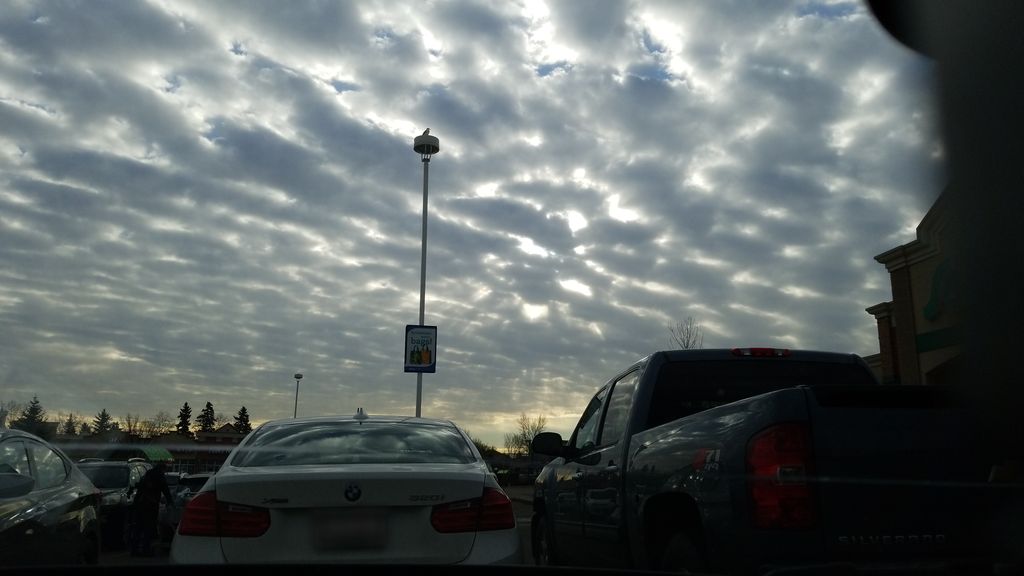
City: edmonton